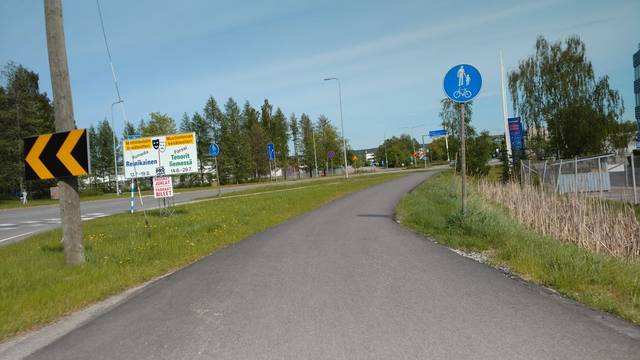
Region: Finland
Coordinates: 60.392, 23.111